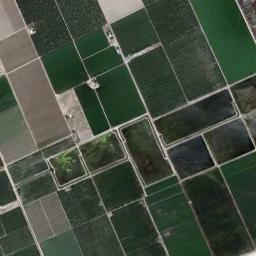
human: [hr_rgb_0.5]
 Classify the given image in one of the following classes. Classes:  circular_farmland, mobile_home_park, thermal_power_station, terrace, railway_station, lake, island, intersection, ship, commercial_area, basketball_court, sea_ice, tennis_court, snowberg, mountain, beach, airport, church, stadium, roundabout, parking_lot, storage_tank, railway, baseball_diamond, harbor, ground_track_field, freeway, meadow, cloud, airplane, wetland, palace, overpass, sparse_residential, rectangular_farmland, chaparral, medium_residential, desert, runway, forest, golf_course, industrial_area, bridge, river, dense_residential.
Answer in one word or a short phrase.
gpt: rectangular_farmland